Question: I want to check if I have an hour in the database but If I have more than hour in the database it outputs twice, if I have 3 three times...
In this specific case this gives me: 9 (in blue color) and then 9 (in red color)
'''
$result = mysqli_query($con, 'SELECT * FROM consulta
WHERE professional=1
AND client=0');
while ($row = mysqli_fetch_array($result)) {
if ($row['hora']=='09:00:00') { echo '<p class="blue">9</p>'; }
else { echo '<p class="red">9</p>'; }
}
'''
I have a MySql database with columns: id, professional and hour. I have stored 2 hours and this is what I get if I echo '$row['hora'] 09:00:00 and 10:00:00'
In this case the if should give me just 9 in blue because it is in the database. I do not understand why it happens. How can I solve this?
This is the structure of the MySql database:

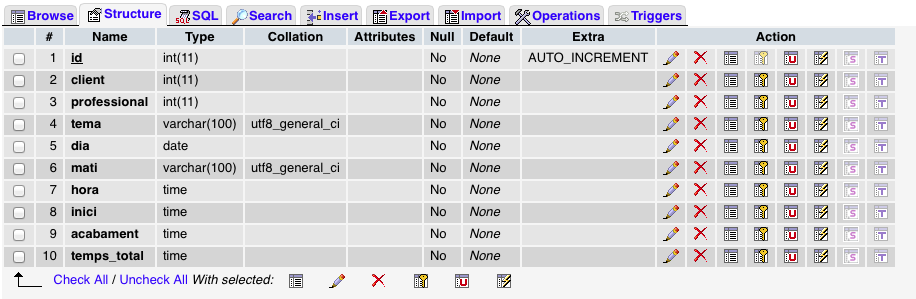
Answer: Presumably you are building up a calendar or the like.
The query you are using is returning all rows (and you are looping over each row, regardless of the hour). If you want to check if specific hours exist you could build up an array of hours:
'''
$result = mysqli_query($con, 'SELECT * FROM consulta
WHERE professional=1
AND client=0');
$hours = array();
while ($row = mysqli_fetch_array($result)) {
$hours[$row['hora']] = $row;
}
'''
Now to check a specific hour we can do:
'''
if (!empty($hours['09:00:00'])) {
echo '<p class="blue">9</p>';
}else {
echo '<p class="red">9</p>';
}
'''
Edit: Explanation
In the first loop we are building up an array. This will look like:
'''
$hours = array(
'08:00:00' => $dataForThisRow,
'09:00:00' => $dataForThisRow
);
'''
In the above ''08:00:00'' is called a 'key'. Each key is a time that was found in the database.
To check if there is an entry in the database for our time we can check if there is a non empty key. Hence we use:
'''
if(!empty($hours['09:00:00'])
'''
This 'if' will run if '$hours' has a 'key' with the value ''09:00:00''. If there is no key then the other part of the 'if' will run.